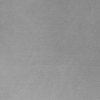
Label: dusty